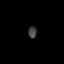
Tissue: lung
Cell type: Fibroblasts
Senescence score: 0.6182
Nuclear area (px): 98
Mean DAPI intensity: 64.541